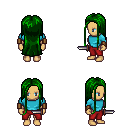
a pixel art fantasy rpg character, female body template, human, tanned skin, teal long-sleeve shirt, red pants, green extra-long hairstyle, leather bracers, dagger, four views (front, back, left, right), 2x2 character sprite sheet, small pixel art, hard edges, no anti-aliasing